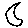
Label: moon